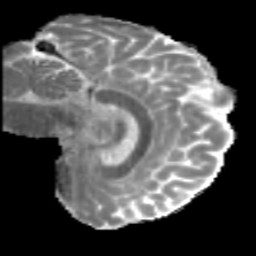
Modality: MD
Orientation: sagittal
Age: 46
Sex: male
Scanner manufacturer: siemens
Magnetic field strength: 3 T
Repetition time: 5 s
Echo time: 0.092 s